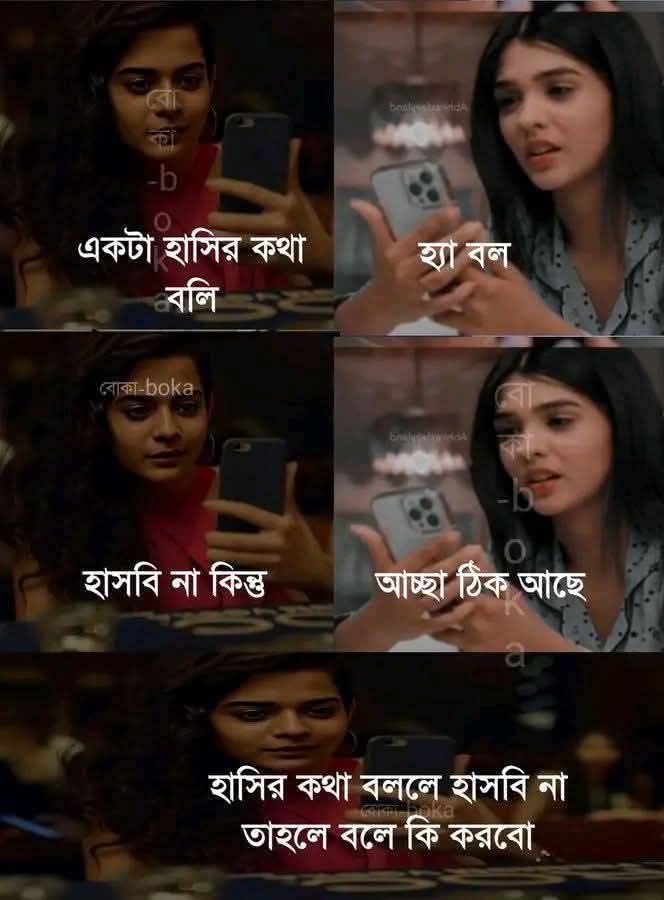
Text: একটা হাসির কথা বলি
হ্যা বল
হাসবি না কিন্তু
আচ্ছা ঠিক আছে
হাসির কথা বললে হাসবি না তাহলে বলে কি করবো
Label: Non Hate